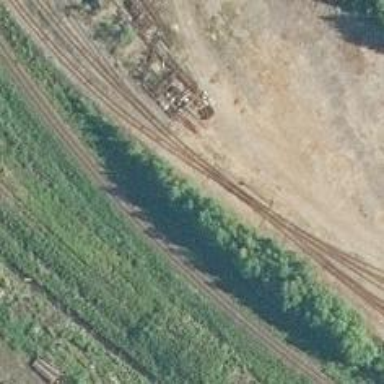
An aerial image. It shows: Railway spur service.